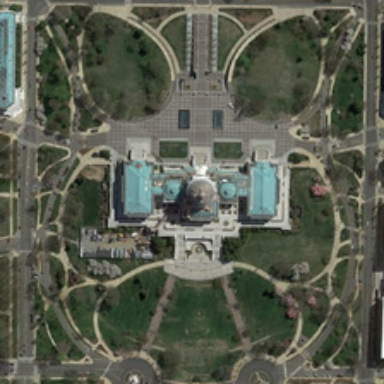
The square covers a large area and grows a lot of trees .